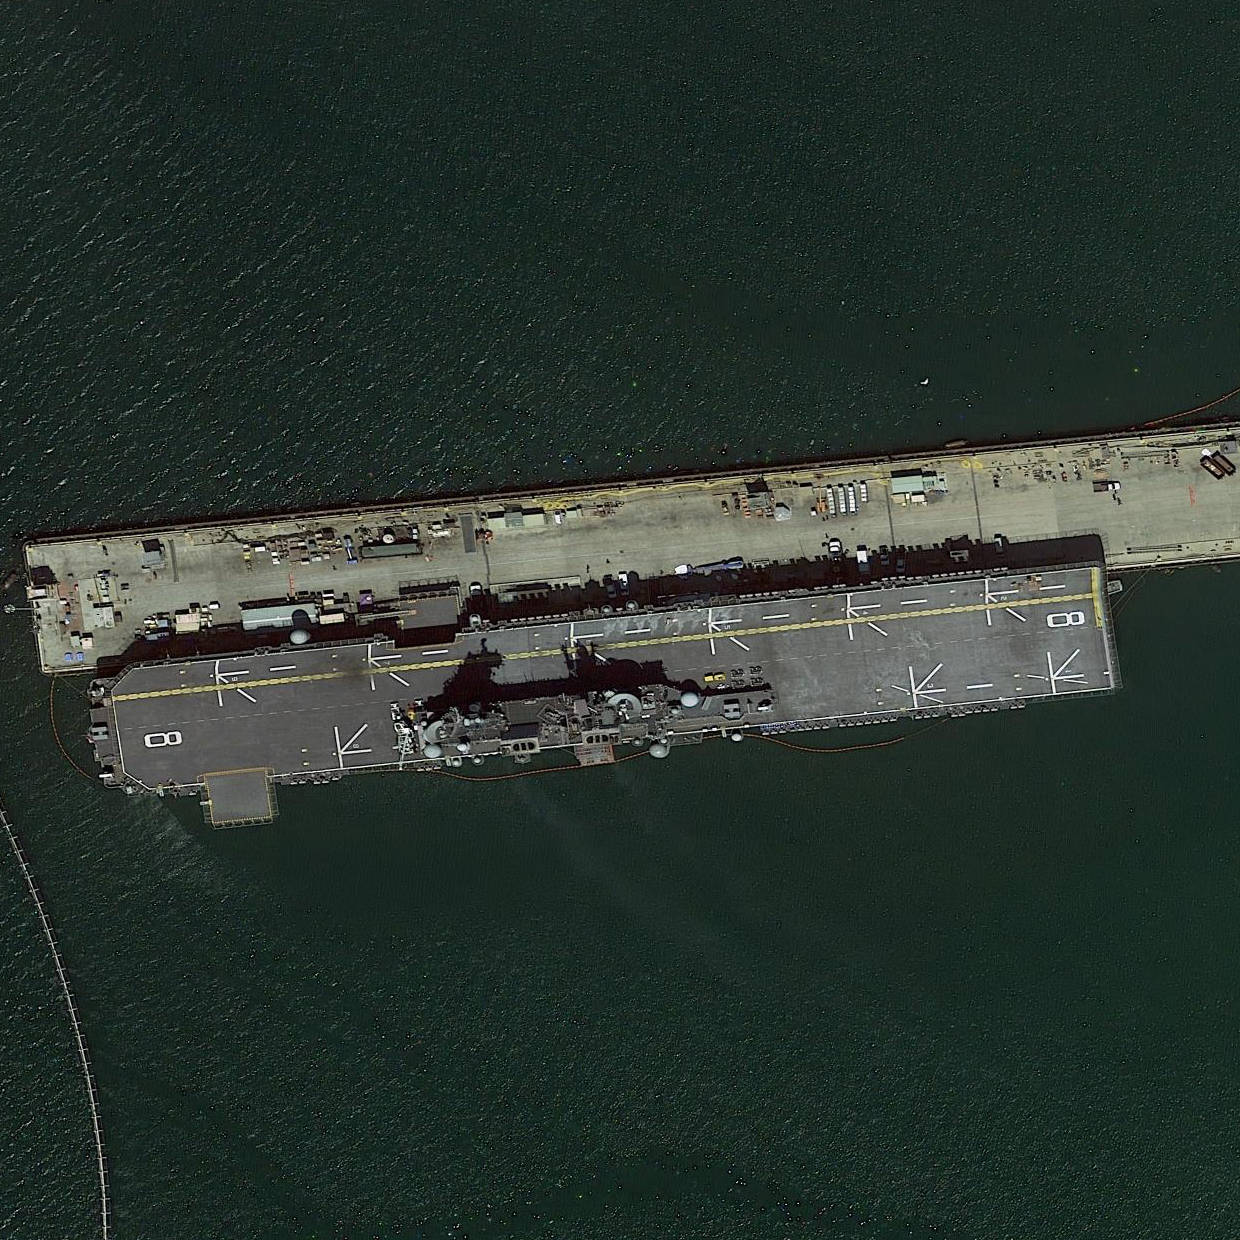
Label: assault